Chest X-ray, AP view. Patient: 56 years old, sex M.
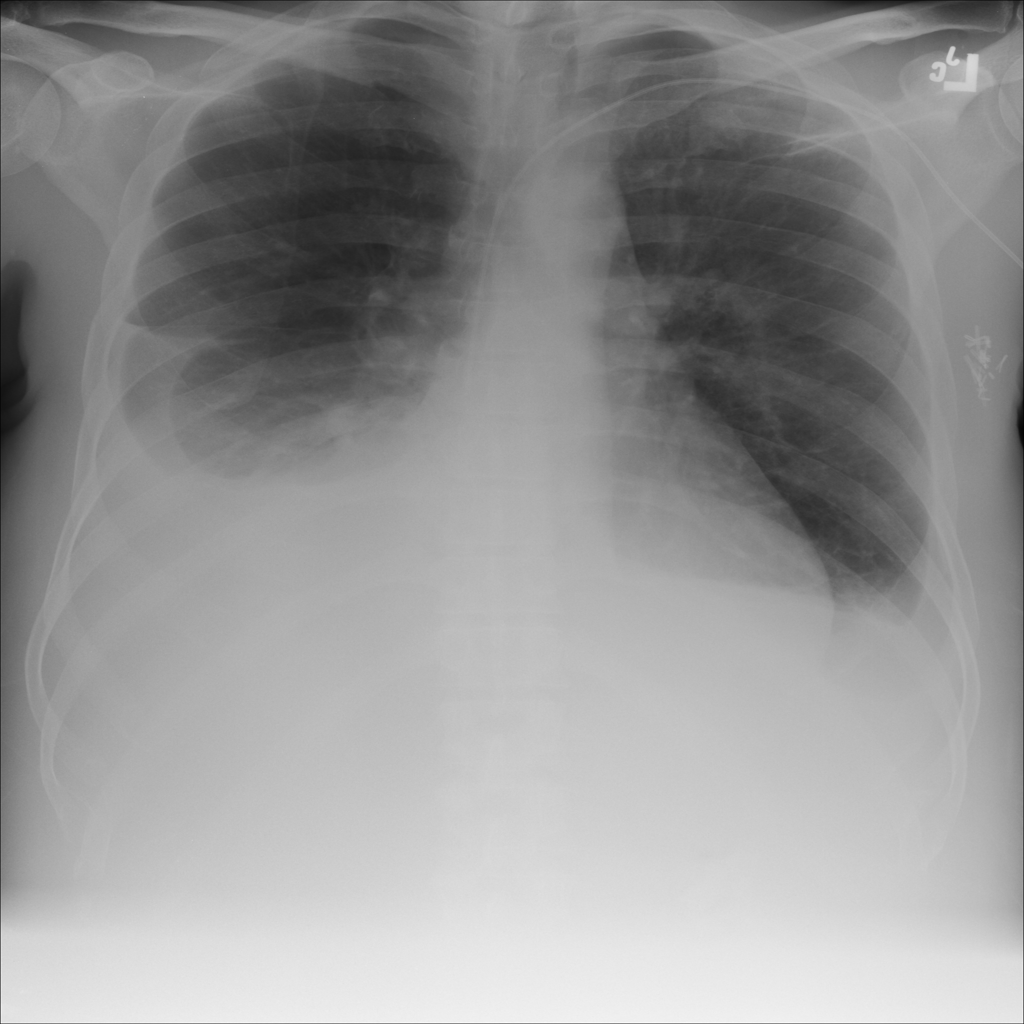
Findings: No Finding